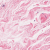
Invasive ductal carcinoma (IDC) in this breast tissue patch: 0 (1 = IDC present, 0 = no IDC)